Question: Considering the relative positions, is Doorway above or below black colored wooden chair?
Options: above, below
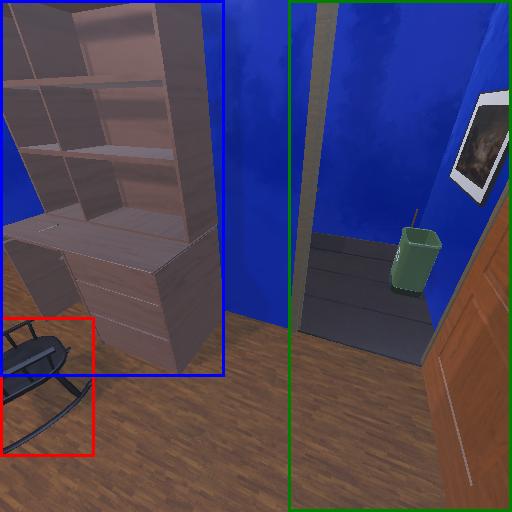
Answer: above